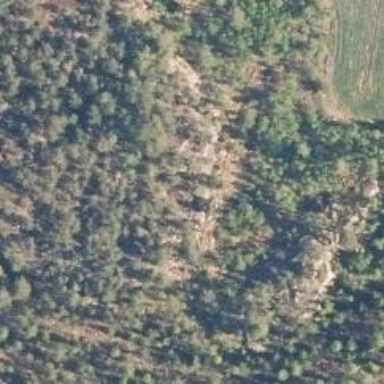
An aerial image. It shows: Cliff in nature.